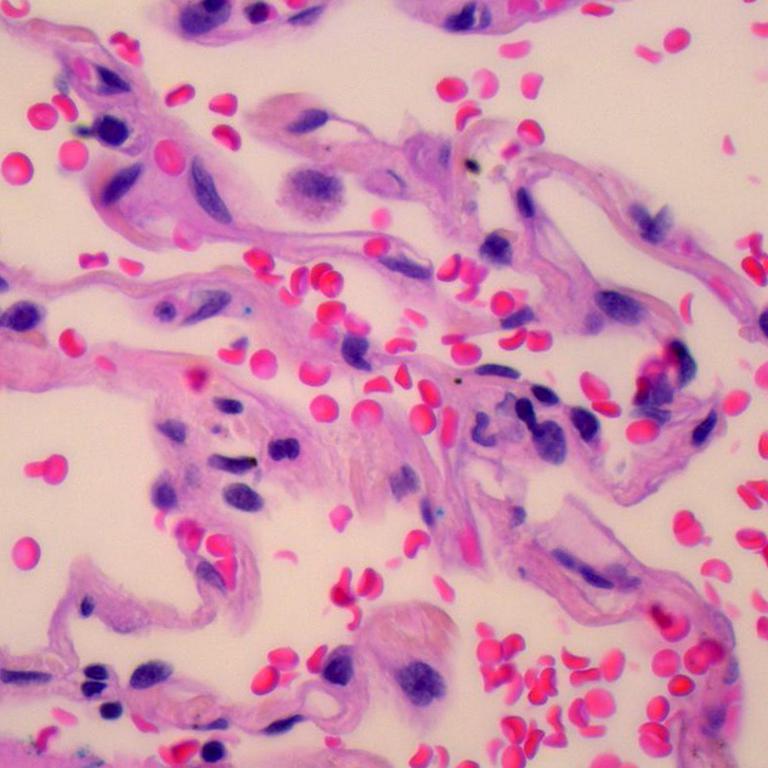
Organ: lung
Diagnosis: benign